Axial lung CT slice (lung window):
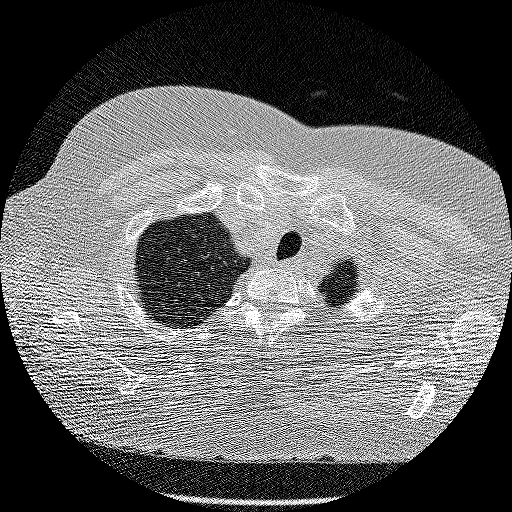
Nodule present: no